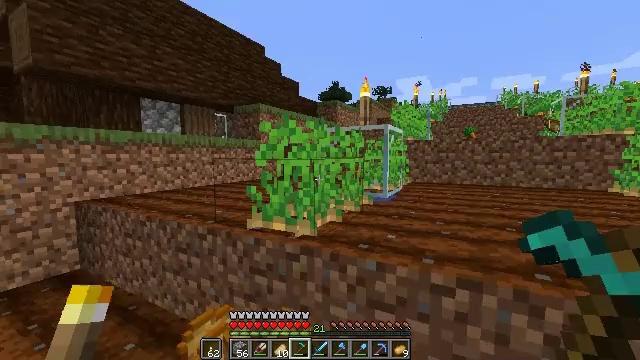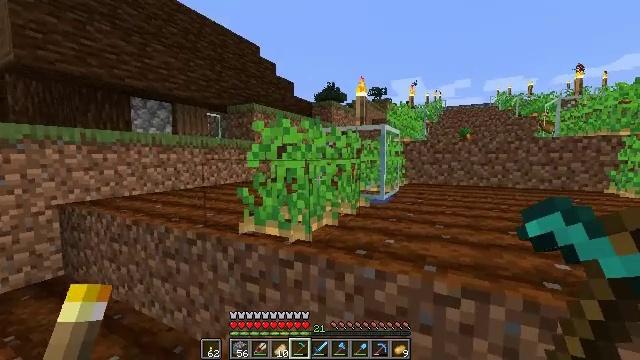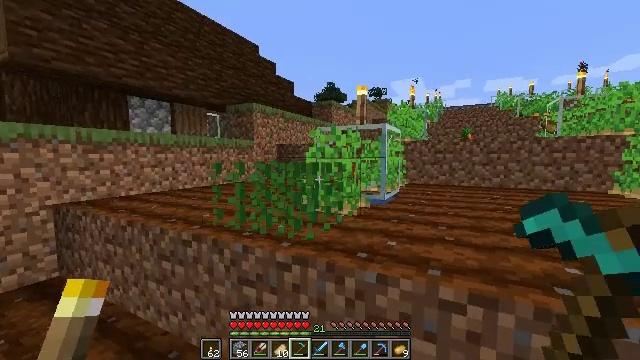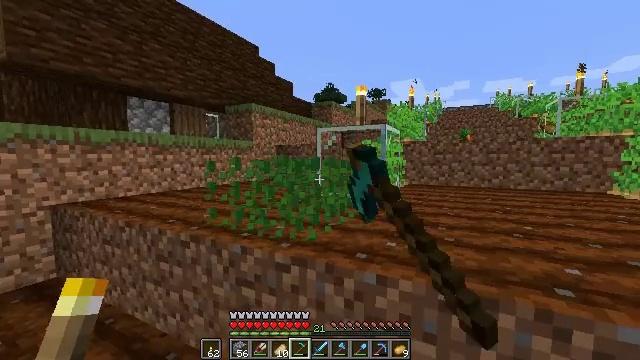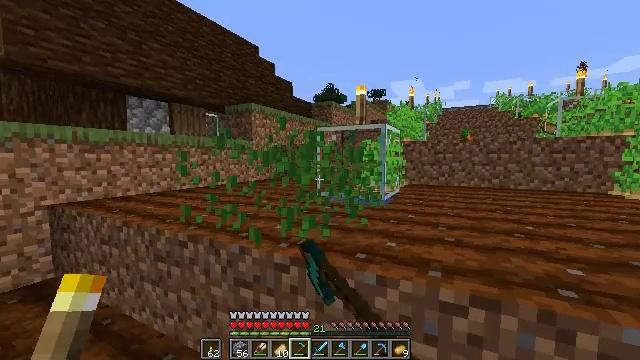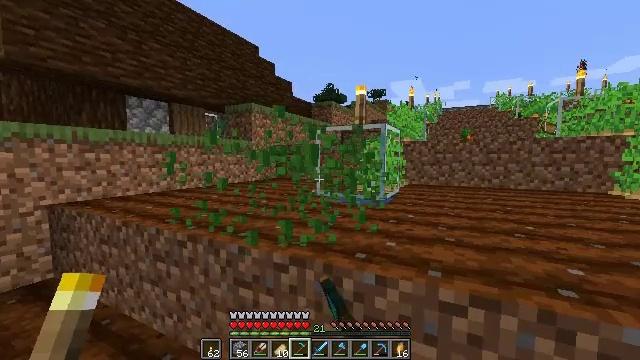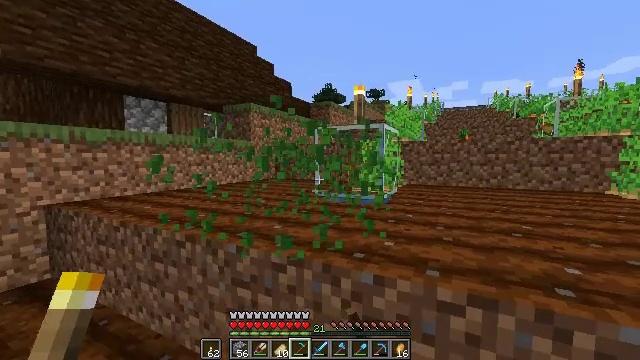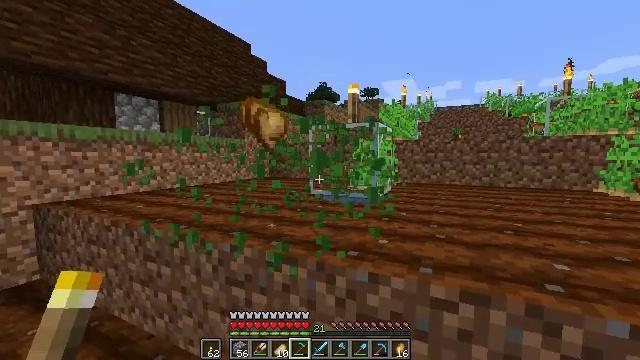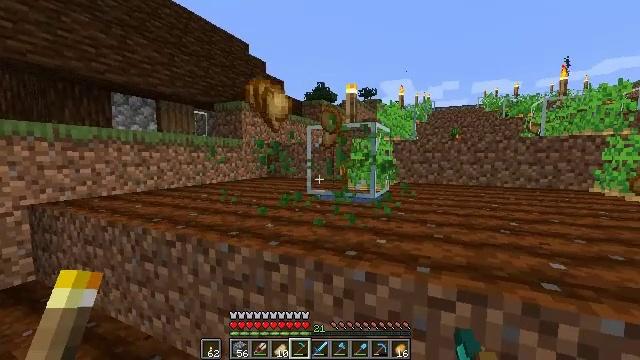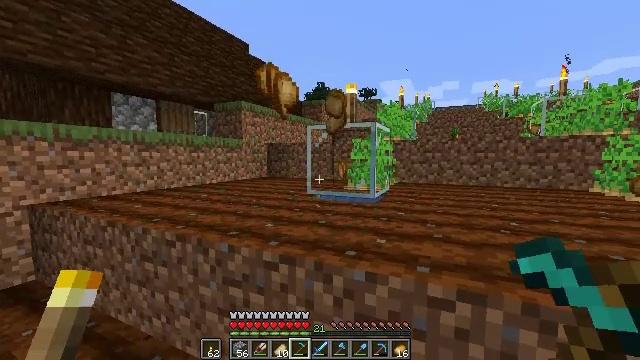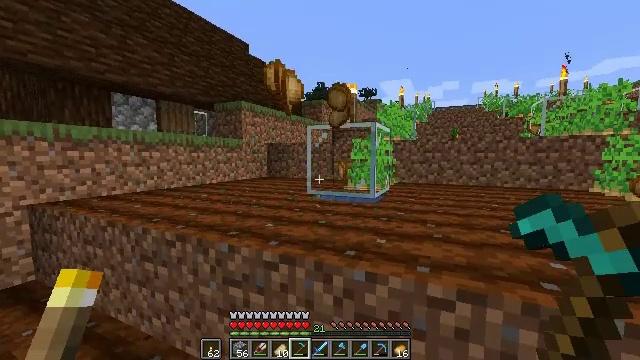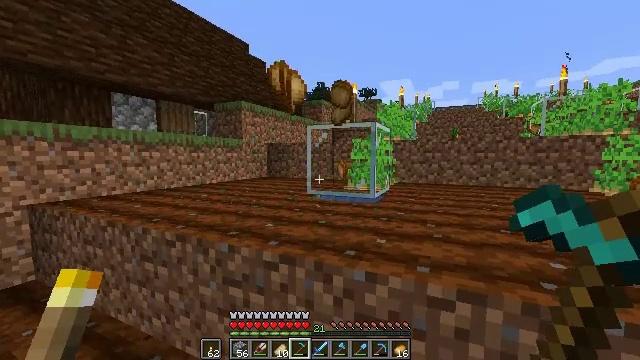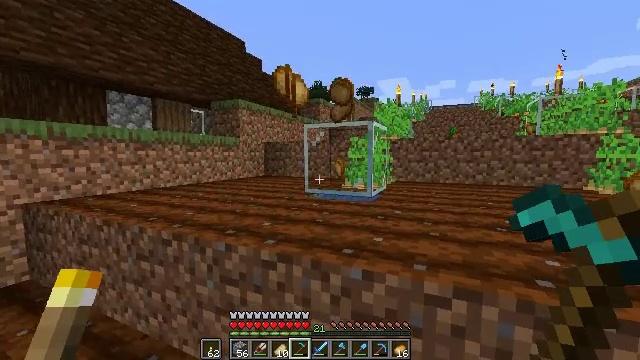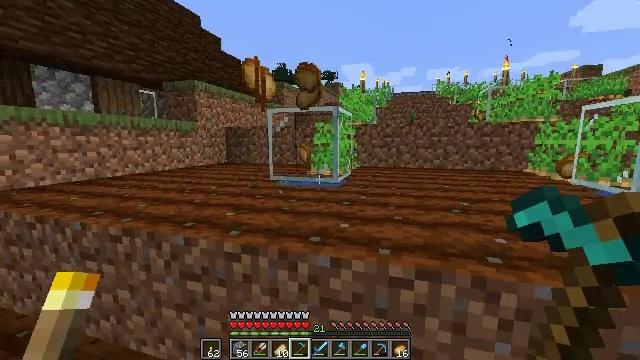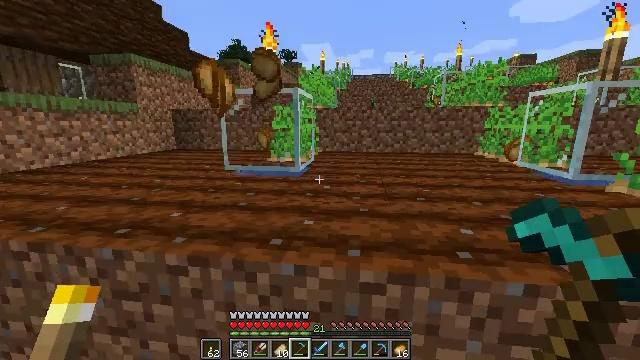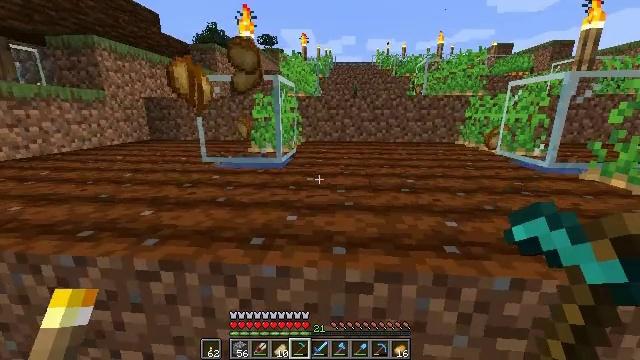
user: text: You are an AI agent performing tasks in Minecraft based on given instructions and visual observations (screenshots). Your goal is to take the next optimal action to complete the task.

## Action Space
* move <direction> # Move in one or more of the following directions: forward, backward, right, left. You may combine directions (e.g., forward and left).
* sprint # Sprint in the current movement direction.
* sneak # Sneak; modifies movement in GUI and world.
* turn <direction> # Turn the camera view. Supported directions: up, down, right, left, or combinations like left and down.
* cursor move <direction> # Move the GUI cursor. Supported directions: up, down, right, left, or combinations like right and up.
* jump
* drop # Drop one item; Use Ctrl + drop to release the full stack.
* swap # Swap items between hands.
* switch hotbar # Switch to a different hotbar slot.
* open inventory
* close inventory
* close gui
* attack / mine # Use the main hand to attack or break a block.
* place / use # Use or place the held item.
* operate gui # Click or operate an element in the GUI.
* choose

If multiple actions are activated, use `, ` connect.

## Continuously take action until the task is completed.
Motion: motion action
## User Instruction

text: Break the potato plant to gather potatoes.
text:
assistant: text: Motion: turn right
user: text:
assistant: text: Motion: attack / mine
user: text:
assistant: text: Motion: attack / mine
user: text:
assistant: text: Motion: attack / mine
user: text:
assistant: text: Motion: no_op
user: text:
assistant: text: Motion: no_op
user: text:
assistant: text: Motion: turn right
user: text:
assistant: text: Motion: no_op
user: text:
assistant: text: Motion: no_op
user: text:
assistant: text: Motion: no_op
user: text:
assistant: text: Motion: no_op
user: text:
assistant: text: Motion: no_op
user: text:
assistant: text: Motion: move forward, turn right and down
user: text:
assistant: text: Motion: move forward, turn right and down
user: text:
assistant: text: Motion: move forward, turn right and down
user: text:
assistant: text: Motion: move forward, turn right and down, jump
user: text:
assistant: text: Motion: move forward, turn right and down, jump
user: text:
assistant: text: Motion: move forward, turn down, jump
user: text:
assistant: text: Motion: move forward, jump
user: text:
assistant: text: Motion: move forward, jump
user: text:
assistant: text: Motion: move forward, jump
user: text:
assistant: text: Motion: move forward
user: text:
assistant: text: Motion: move forward, turn left and down
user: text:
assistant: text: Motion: move forward, turn left and down
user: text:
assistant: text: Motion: move forward, turn left and down
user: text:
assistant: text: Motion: move forward, turn left and down
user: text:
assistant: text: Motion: move forward, turn left and down
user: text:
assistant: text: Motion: move forward
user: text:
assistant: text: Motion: move right
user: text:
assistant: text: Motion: move forward and move right, turn left